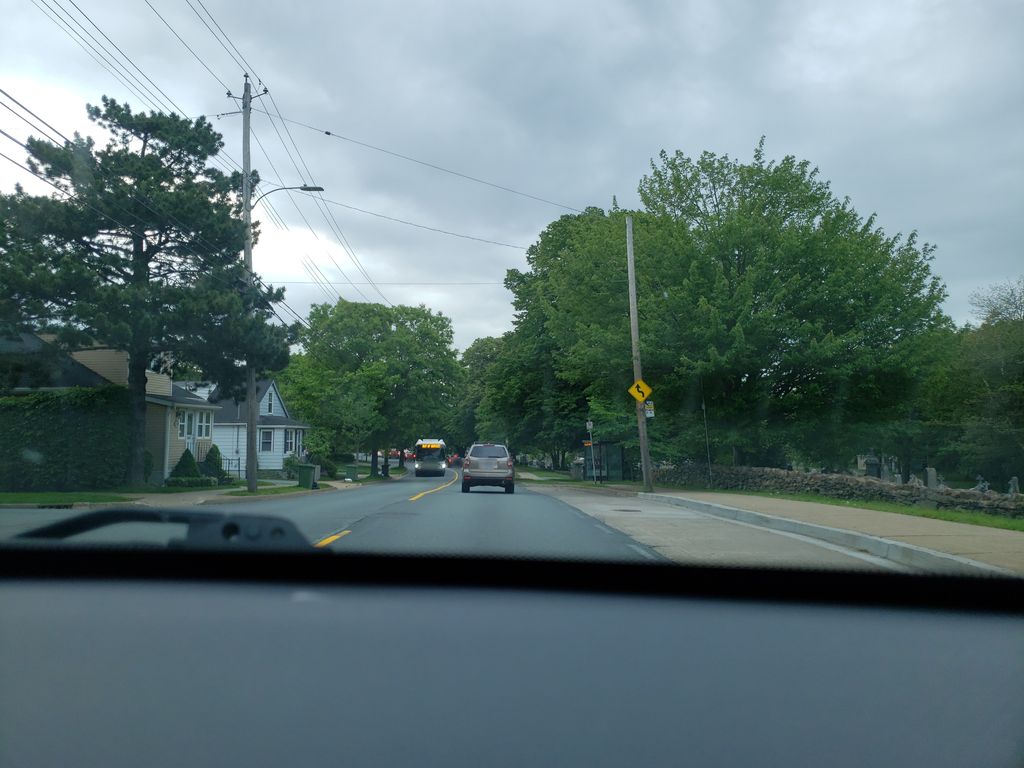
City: halifax